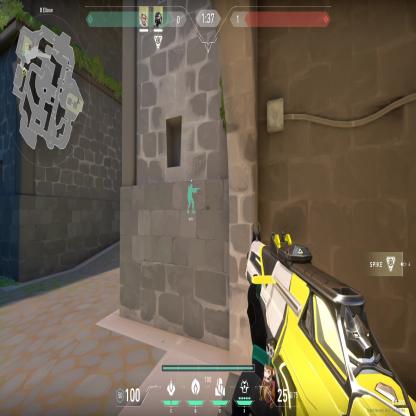
Label: teammate